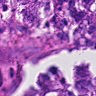
Metastatic tissue present: yes